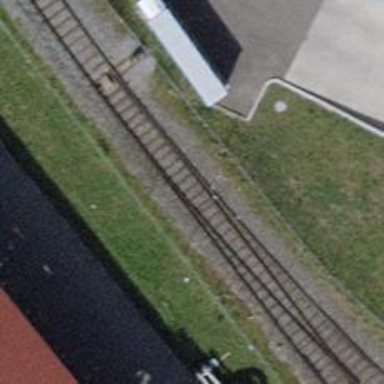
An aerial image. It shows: Railway switch.